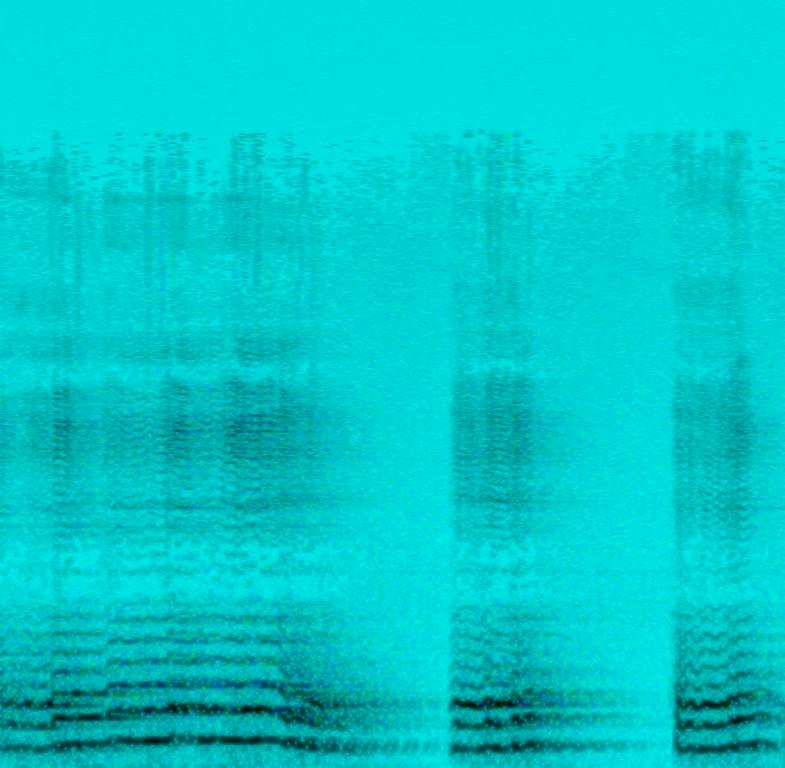
The low quality recording features a fruity male vocal humming. In the first half of the loop, there is a lot of reverb on it, which progressively disappears. The recording is a bit noisy.